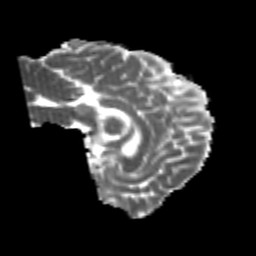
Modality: MD
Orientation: sagittal
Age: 23
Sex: male
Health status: healthy
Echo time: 0.074 s